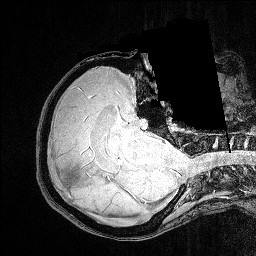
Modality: FLASH
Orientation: axial
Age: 24
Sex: female